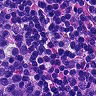
Metastatic tissue present: no